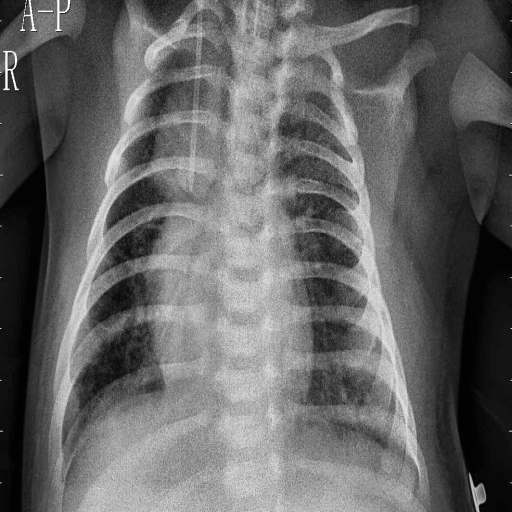
Finding: PNEUMONIA